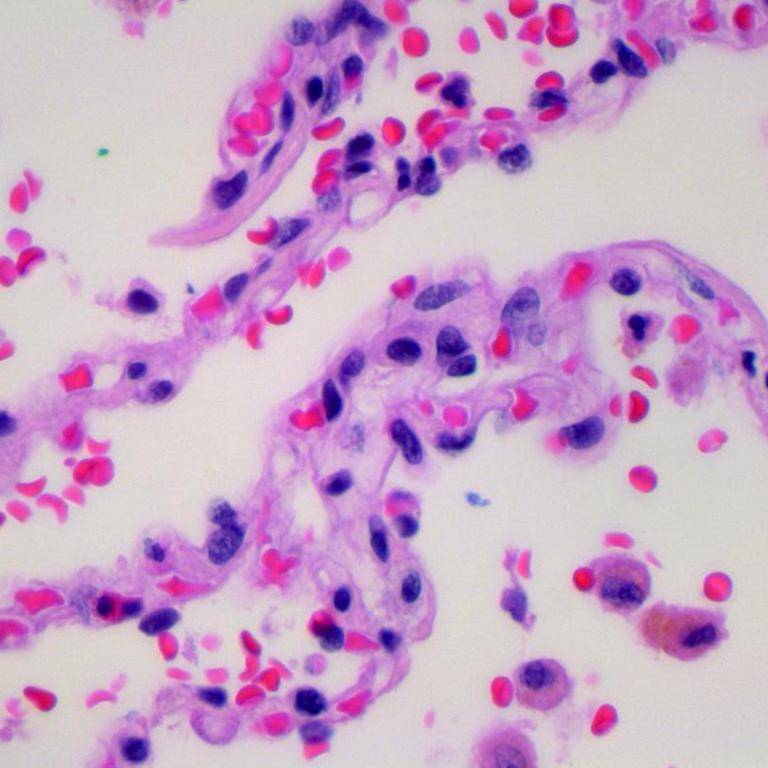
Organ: lung
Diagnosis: benign